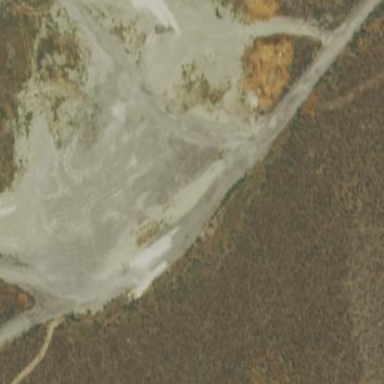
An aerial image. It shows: Quarry area.